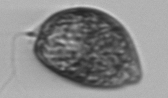
Label: Prorocentrum_micans